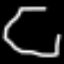
Label: octagon